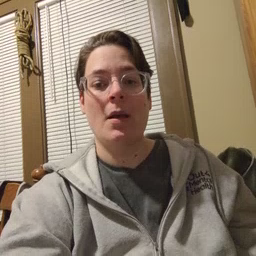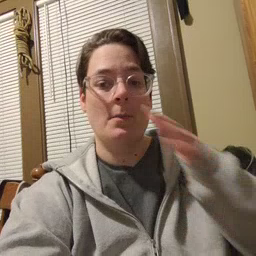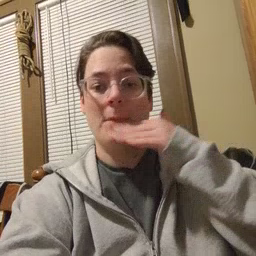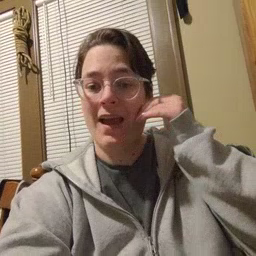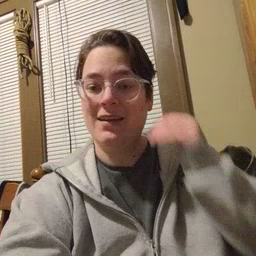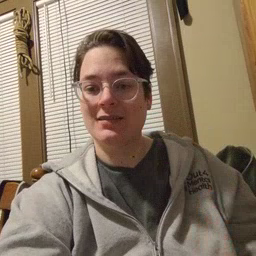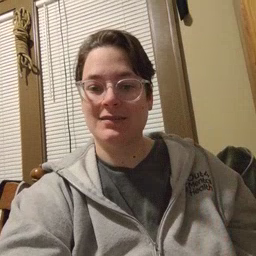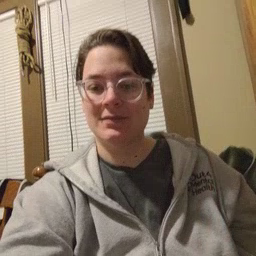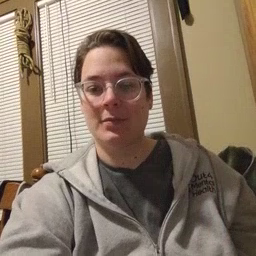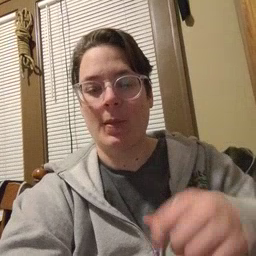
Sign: smile